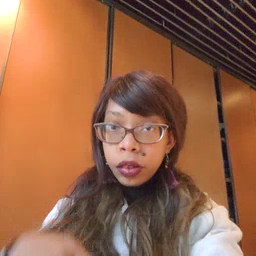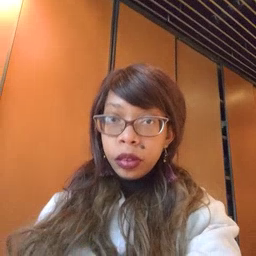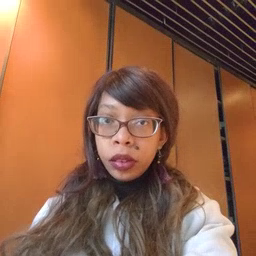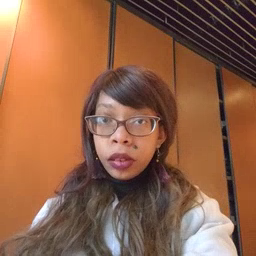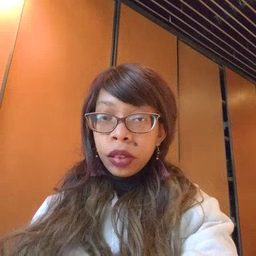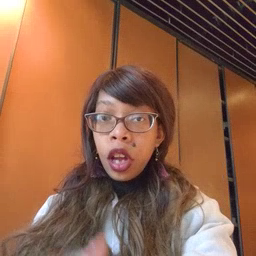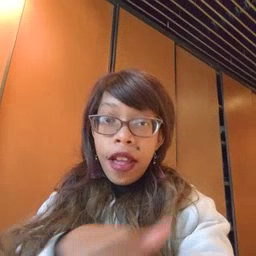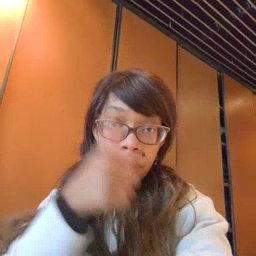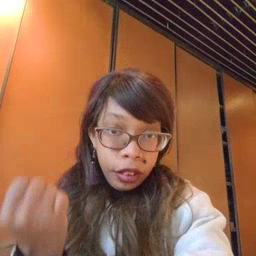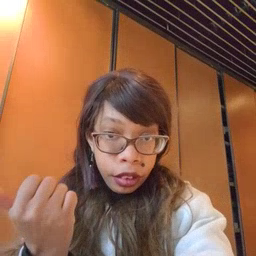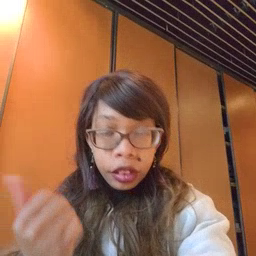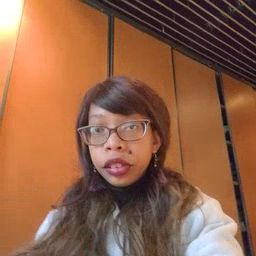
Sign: another